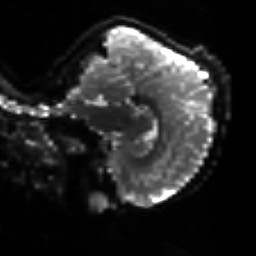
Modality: sbref
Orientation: sagittal
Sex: male
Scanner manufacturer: siemens
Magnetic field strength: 3 T
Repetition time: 5 s
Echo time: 0.071 s